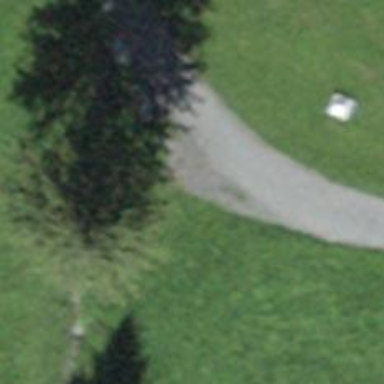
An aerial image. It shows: Brown bench.